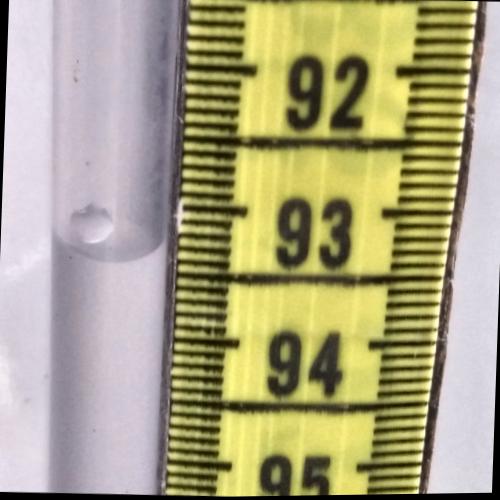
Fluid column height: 93.4 cm